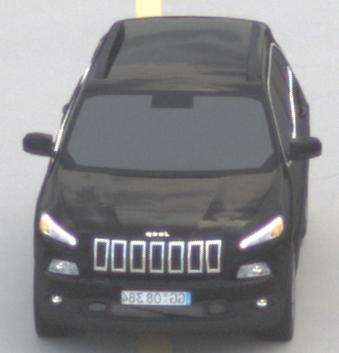
Make: Jeep
Model: Cherokee 3.2 V6 Pentastar
Detailed model: Cherokee (KL)
Model produced from: 2014/07
Model produced until: 2015/07
Doors: 5
Color: black
Road condition: dry road
Daytime: midday
Contrast: low contrast